Question: I have written a following code that is working and plotting what I want, but if I wanted to use ggplot for plotting, how could I have done it?
'''
myseq<-seq(from = 1, to = 99, by = 5)
mtx <- array(rnorm(880,0,1) ,c(4,11,length(myseq)))
plot(myseq,mtx[1,1,],type = "l", col=1)
lines(myseq,mtx[1,2,],type = "l",col=2)
lines(myseq,mtx[1,3,],type = "l",col=3)
lines(myseq,mtx[1,4,],type = "l",col=4)
lines(myseq,mtx[1,5,],type = "l",col=5)
lines(myseq,mtx[1,6,],type = "l",col=6)
lines(myseq,mtx[1,7,],type = "l",col=7)
lines(myseq,mtx[1,8,],type = "l",col=8)
lines(myseq,mtx[1,9,],type = "l",col=9)
lines(myseq,mtx[1,10,],type = "l",col=10)
lines(myseq,mtx[1,11,],type = "l",col=11)
'''
After running this say I get a plot like below, Now how to do this thing using ggplot2?

<URL>
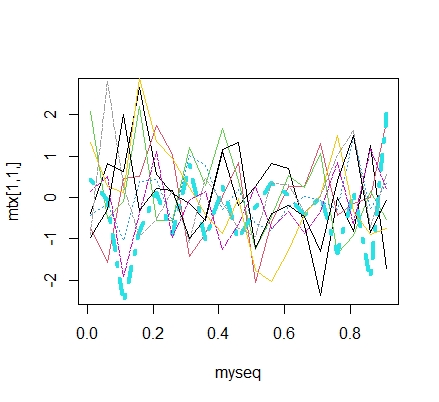
Answer: 'ggplot2' prefers data frames, and for something like this, frames in a long format.
Here's a basic way to do it.
First, reproducible random data.
'''
set.seed(42)
myseq<-seq(from = 1, to = 99, by = 5)
mtx <- array(rnorm(880,0,1) ,c(4,11,length(myseq)))
mtx[1,1:4,1:4]
# [,1] [,2] [,3] [,4]
# [1,] <PHONE> -<PHONE> <PHONE> 6.288407e-05
# [2,] <PHONE> -<PHONE> <PHONE> -1.173196e-01
# [3,] 2.<PHONE> <PHONE> -<PHONE> -8.610730e-02
# [4,] -<PHONE> <PHONE> <PHONE> -4.138688e-01
'''
From here, we can basically convert this 3D array into a four column 'data.frame', where three of the columns indicate the axes, and the fourth is the actual value.
'''
melted_mtx <- reshape2::melt(mtx[1,,,drop=FALSE])
str(melted_mtx, vec.len=15)
# 'data.frame': 220 obs. of 4 variables:
# $ Var1 : int 1 1 1 1 1 1 1 1 1 1 1 1 1 1 1 1 1 1 1 1 1 1 1 1 1 1 1 1 1 1 1 1 1 1 1 1 1 1 ...
# $ Var2 : int 1 2 3 4 5 6 7 8 9 10 11 1 2 3 4 5 6 7 8 9 10 11 1 2 3 4 5 6 7 8 9 10 11 1 2 3 4 5 ...
# $ Var3 : int 1 1 1 1 1 1 1 1 1 1 1 2 2 2 2 2 2 2 2 2 2 2 3 3 3 3 3 3 3 3 3 3 3 4 4 4 4 4 ...
# $ value: num 1.371 0.404 2.018 -1.389 -0.284 -0.307 1.895 0.46 1.035 -0.784 0.206 -1.368 -0.431 1.576 0.679 -0.367 -0.727 0.921 0.624 ...
'''
Since you want to plot 'myseq' on the x-axis, we can do a replacement with that. It's in the third variable here, 'Var3'. I'll verify that it is the correct length and then do the replacement:
'''
lapply(melted_mtx[-4], table)
# $Var1
# 1
# 220
# $Var2
# 1 2 3 4 5 6 7 8 9 10 11
# 20 20 20 20 20 20 20 20 20 20 20
# $Var3
# 1 2 3 4 5 6 7 8 9 10 11 12 13 14 15 16 17 18 19 20
# 11 11 11 11 11 11 11 11 11 11 11 11 11 11 11 11 11 11 11 11
melted_mtx$Var3 <- myseq[melted_mtx$Var3]
lapply(melted_mtx[-4], table)
# $Var1
# 1
# 220
# $Var2
# 1 2 3 4 5 6 7 8 9 10 11
# 20 20 20 20 20 20 20 20 20 20 20
# $Var3
# 1 6 11 16 21 26 31 36 41 46 51 56 61 66 71 76 81 86 91 96
# 11 11 11 11 11 11 11 11 11 11 11 11 11 11 11 11 11 11 11 11
'''
We can use that and feed it to 'ggplot2' rather directly.
'''
library(ggplot2)
ggplot(melted_mtx, aes(Var3, value, group = Var2, color = factor(Var2))) +
geom_line()
'''
<URL>
The base graphics plot of that (your code) renders:
<URL>
which, margins and colors aside, is effectively the same plot. There is plenty of beautification that can be done, including legend labels, axes, etc.
Above, I only 'melt'ed the first plane of the array. If you did the whole array, then it'd look like this:
'''
melted_mtx <- reshape2::melt(mtx)
melted_mtx$Var3 <- myseq[melted_mtx$Var3]
ggplot(melted_mtx, aes(Var3, value, group = interaction(Var1, Var2),
color = interaction(Var1, Var2))) +
geom_line()
'''
<URL>
This is a bit complex, clearly, but with the use of 'interaction', you can group by multiple variables. Grouping is required here, since without it 'ggplot2' will try to connect all of the points in a single line, generally not useful. Usually one can get away with using 'color=' to suggest the groups, but I often include both 'group=' and 'color=' in case I later change how colors/linetypes/shapes/... are defined, and groups are accidentally changed.